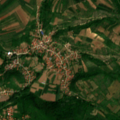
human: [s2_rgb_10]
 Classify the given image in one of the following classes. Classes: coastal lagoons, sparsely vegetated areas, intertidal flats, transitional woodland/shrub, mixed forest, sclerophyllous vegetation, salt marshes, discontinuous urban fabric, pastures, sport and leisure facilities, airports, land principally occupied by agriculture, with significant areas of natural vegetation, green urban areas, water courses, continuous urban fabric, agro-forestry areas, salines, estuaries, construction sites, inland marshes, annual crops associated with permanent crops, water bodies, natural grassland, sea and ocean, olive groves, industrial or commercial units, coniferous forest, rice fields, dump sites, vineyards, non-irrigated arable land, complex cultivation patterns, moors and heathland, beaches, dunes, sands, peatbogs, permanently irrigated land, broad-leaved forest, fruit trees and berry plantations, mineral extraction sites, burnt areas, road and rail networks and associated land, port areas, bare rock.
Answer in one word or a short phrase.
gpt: discontinuous urban fabric, complex cultivation patterns, land principally occupied by agriculture, with significant areas of natural vegetation, broad-leaved forest